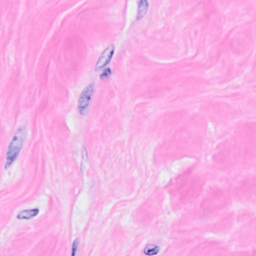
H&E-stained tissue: Breast